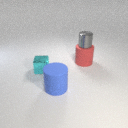
large blue rubber cylinder in front of small cyan metal cube